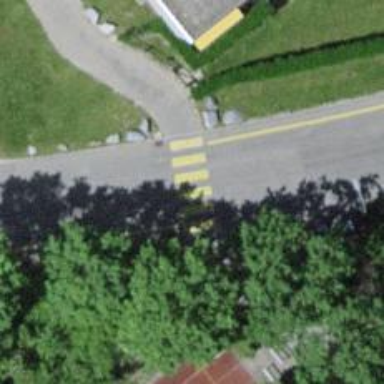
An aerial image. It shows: Marked zebra crossing on the road.